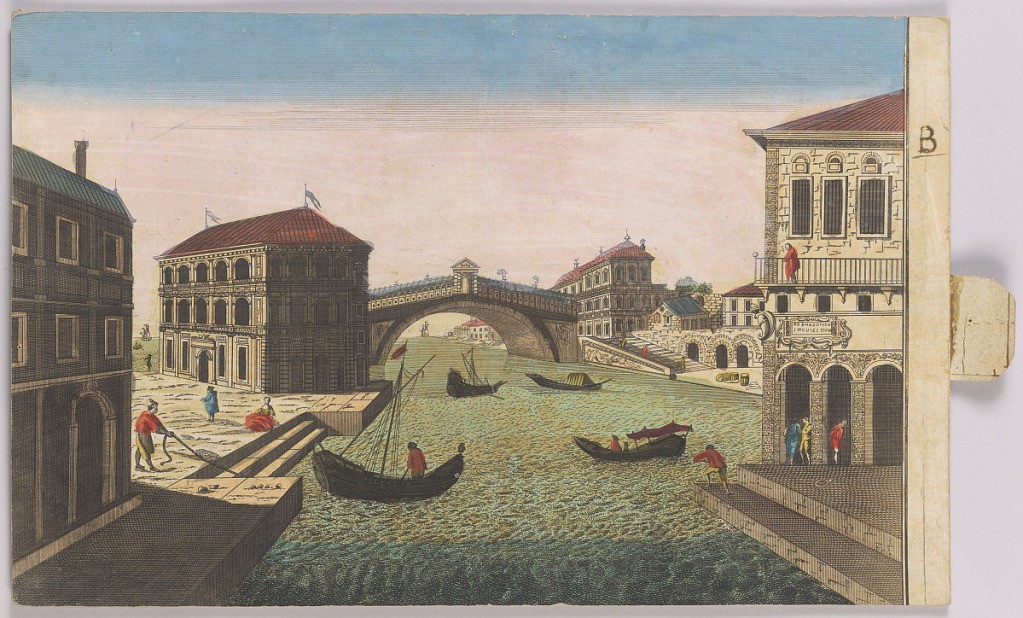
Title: Peep-Show Print
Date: mid-18th century
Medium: Engraving and brush and wash on paper
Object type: Print
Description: Peep-show print